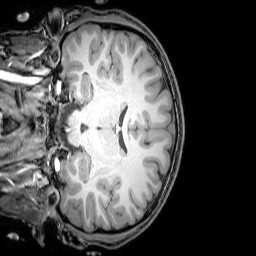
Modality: T1w
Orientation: coronal
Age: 24
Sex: male
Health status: healthy
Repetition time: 0.081 s
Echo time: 0.037 s